【题型】填空题　【知识点】立体几何　【难度】easy
在斜三棱柱 \(ABC-A_1B_1C_1\) 中，连接 \(A_1B\)、\(A_1C\) 与 \(B_1C\)，记三棱锥 \(B-A_1CB_1\) 的体积大小为 \(V_1\)，三棱柱 \(ABC-A_1B_1C_1\) 的体积大小为 \(V_2\)，则 \(\frac{V_1}{V_2} = \underline{\quad\quad\quad}\)。

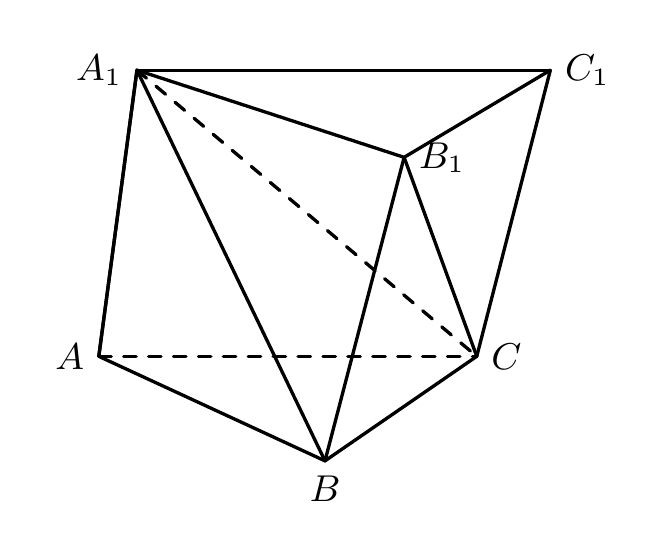
【解答】
\noindent
【答案】$\boldsymbol{\frac{1}{3}}$
\vspace{1em}
\noindent
【解析】设斜三棱柱 \(ABC-A_1B_1C_1\) 的高为 \(h\)，\(S_{\triangle ABC}=S\)，
\noindent
则 \(V_{A_1-ABC}=V_{C-A_1B_1C_1}=\frac{1}{3}Sh\)，\(V_2=Sh\)，
\noindent
\(\therefore V_1=V_2-\frac{2}{3}V_2=\frac{1}{3}V_2\)，则 \(\frac{V_1}{V_2}=\frac{1}{3}\)。
\vspace{1em}
\noindent
故答案为：\(\boldsymbol{\frac{1}{3}}\)。